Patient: sex F, age 32
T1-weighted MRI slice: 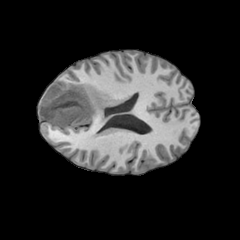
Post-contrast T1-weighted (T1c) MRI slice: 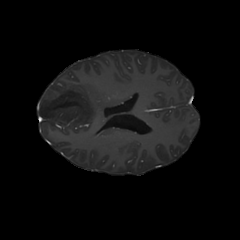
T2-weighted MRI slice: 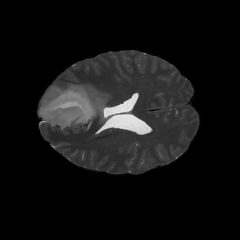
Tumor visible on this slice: yes
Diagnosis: Astrocytoma, IDH-mutant
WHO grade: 3